Question: I'm using 'JasperReports 4.0.1'
I am having large data set to be represented in Grouped Bar Graph
The bar are crammed and rendered very close to each other.

Is there any way to scale it properly?
Or to give record number limit , after which 'JasperReports' can split it in multiple graphs?
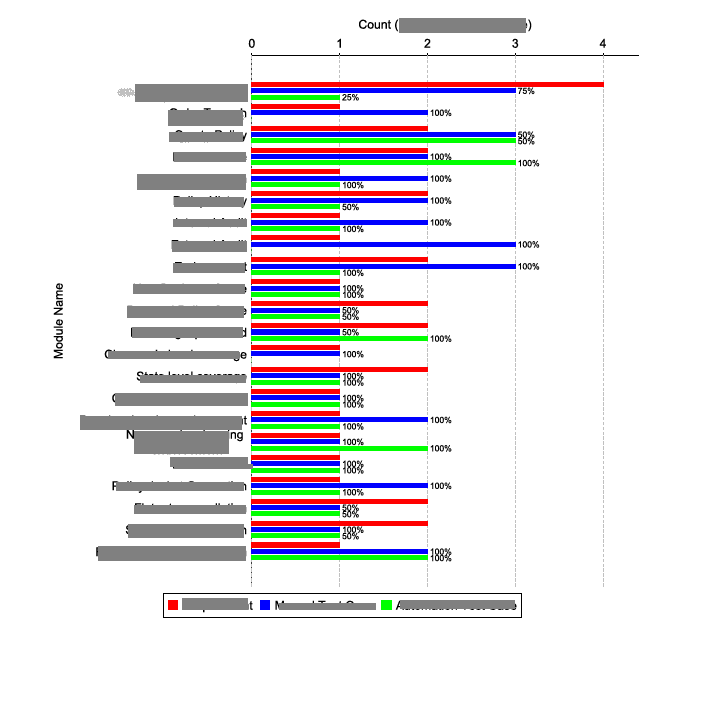
Answer: Chart customizers certainly give you full control to do whatever you like. But you could perhaps still do some interesting things without a chart customizer in this case.
I'm not sure what you mean by "scale it properly", so I can't comment on that part.
You could add a group to the report to prevent the chart from having too many values. For example you could group on an expression like this:
'''
new Integer($V{REPORT_COUNT}/10)
'''
That way you would get only 10 items in each group. Put the chart into the group footer. In the case where you have fewer than 10 rows you'll get a single chart. If you have more rows, then you'll get multiple charts.
Your grouping would probably be more complex than just counting the rows, but the same idea should apply.